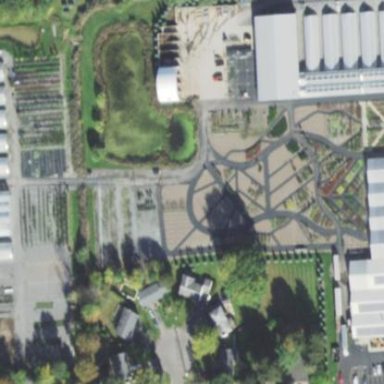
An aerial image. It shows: Area dedicated to greenhouse horticulture.